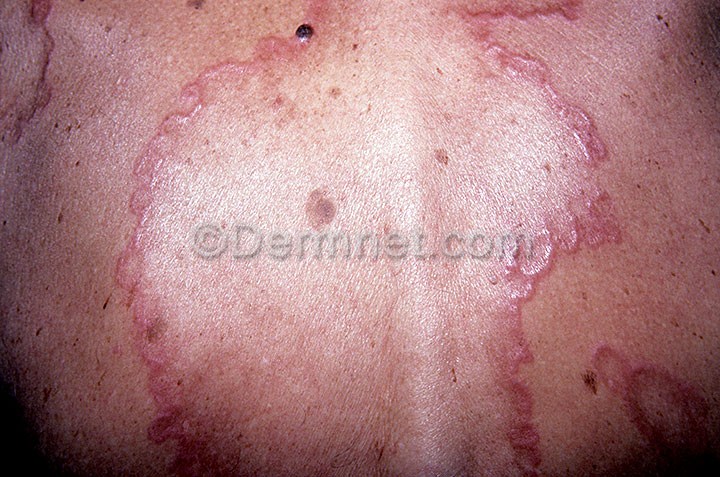
Disease: Systemic Disease